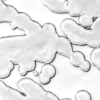
Label: not_dusty